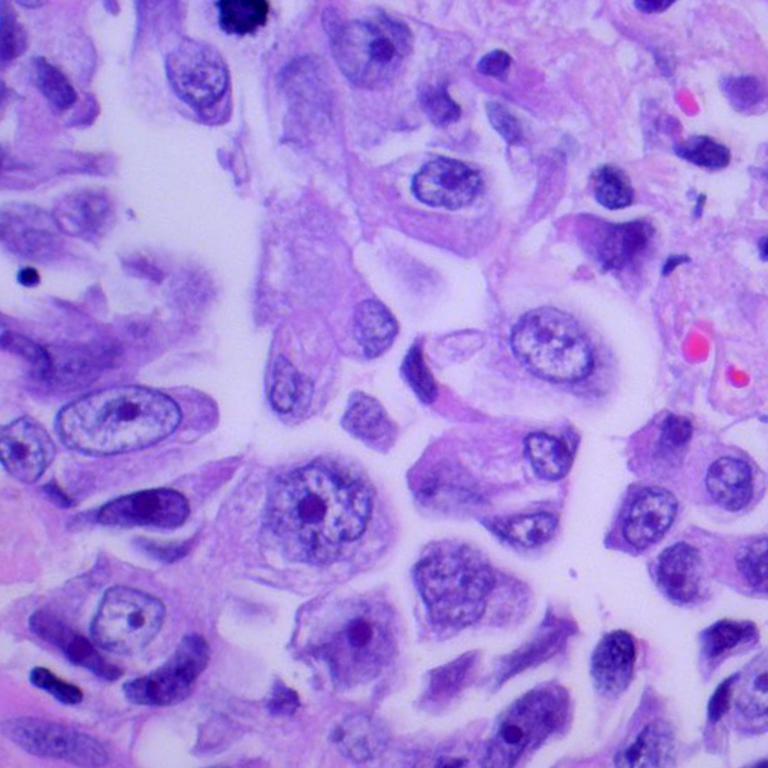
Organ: lung
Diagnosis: adenocarcinomas